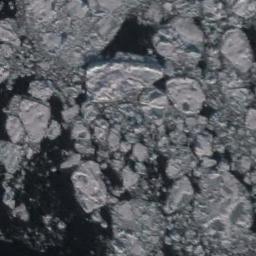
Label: sea_ice